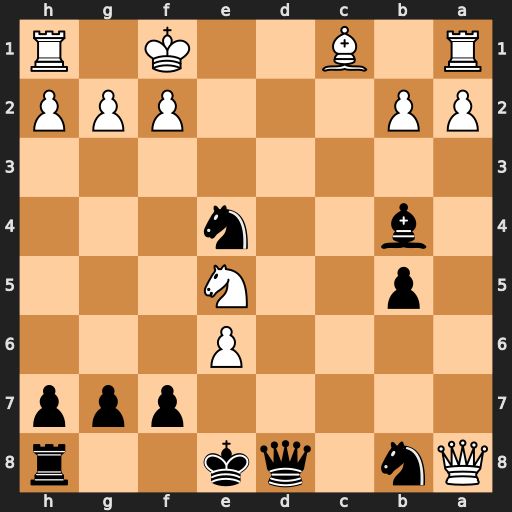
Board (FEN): Qn1qk2r/5ppp/4P3/1p2N3/1b2n3/8/PP3PPP/R1B2K1R
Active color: b
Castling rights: k
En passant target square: -
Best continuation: Qd1#